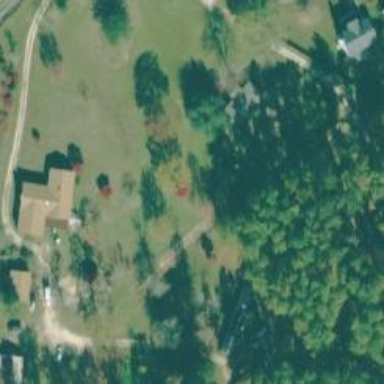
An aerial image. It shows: Driveway leading to service road.